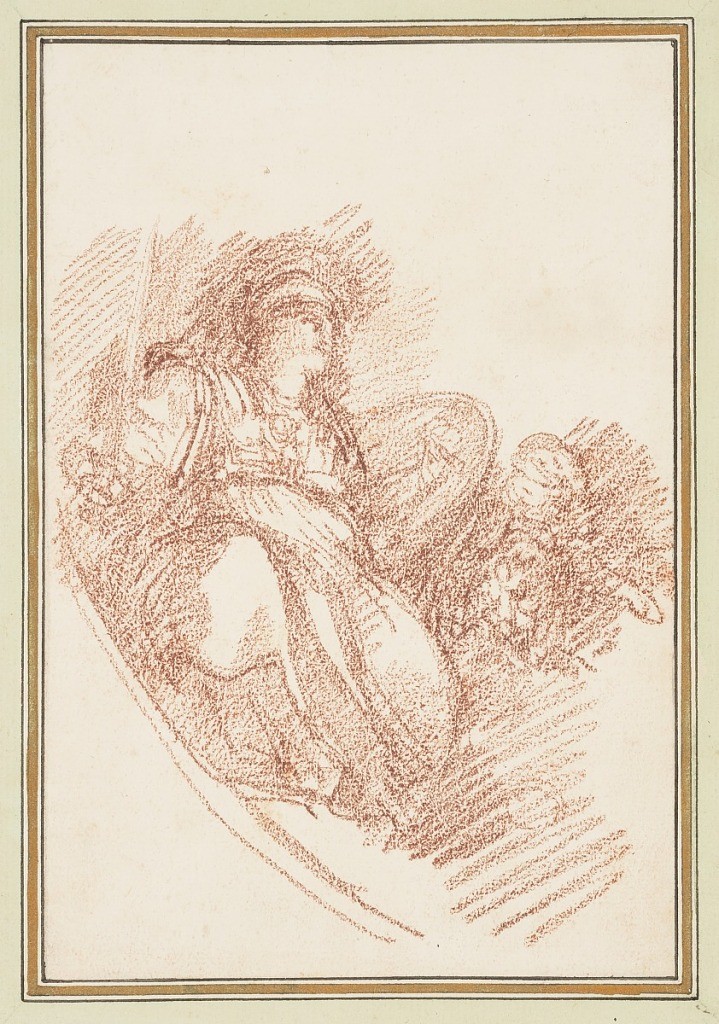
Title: Figure in antique military dress
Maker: Jean-Robert Ango, French, active in Rome 1759 –1770, d. 1773
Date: ca. 1759–70
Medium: Red chalk on paper
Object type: Drawing
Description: Figure in antique military dress. Figure is wearing a helmet and breastplate and carries a sword and shield.